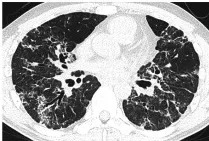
A series of chest computed tomography (CT) images of the patient with Good syndrome with recurrent COVID-19. . Denotes the number of days after symptom onset. F. On day 300, the patient's respiratory condition improved, and most GGOs had turned into reticular shadows.
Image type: radiology (ct)